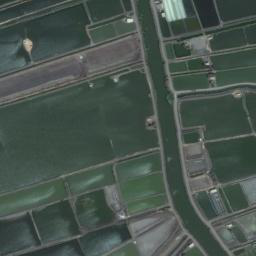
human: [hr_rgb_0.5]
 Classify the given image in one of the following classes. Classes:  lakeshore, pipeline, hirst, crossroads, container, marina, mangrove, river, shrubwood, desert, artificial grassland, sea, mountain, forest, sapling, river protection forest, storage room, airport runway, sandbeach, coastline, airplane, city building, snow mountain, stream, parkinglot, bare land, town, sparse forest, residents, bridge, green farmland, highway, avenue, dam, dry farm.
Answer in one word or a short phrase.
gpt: green farmland